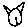
Label: cat